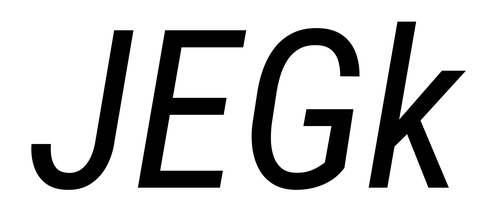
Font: Roboto-Italic_Condensed_Italic